Question: I have a menu that has to appear on side rotated -90 degrees as depicted below.

NOTE: the DIV has a so we can not rotate it and then shift it to left or top using 'top:-XX'.
'''
#rotateme {
-webkit-transform: rotate(-90deg);
-webkit-transform-origin: 0 0;
position: absolute;
top: 250px; /*not going to work with dynamic width */
left: 0px;
}
'''
I tried alot using CSS3 transformation and transformation-origin but no combination could get me there.
I have created a fiddle here (<URL>. This fiddle also includes a failure attempt to rotate using CSS3 transform.
Can anyone get it work like shown in the picture above? Feel free to add more containers/wrappers if needed.
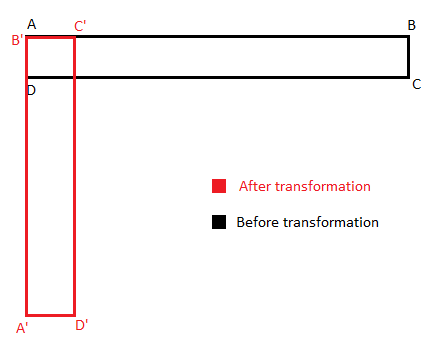
Answer: I've updated your <URL>. Hope it'll work.